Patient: sex F, age 62
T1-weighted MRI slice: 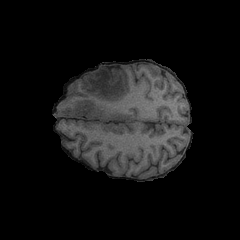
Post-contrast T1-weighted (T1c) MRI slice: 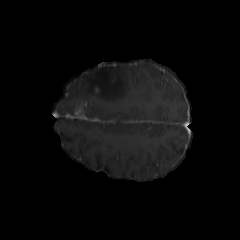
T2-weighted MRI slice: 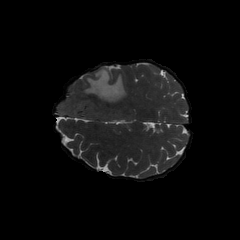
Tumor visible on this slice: yes
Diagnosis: Glioblastoma, IDH-wildtype
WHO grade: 4